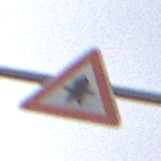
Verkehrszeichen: Vorfahrt
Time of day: MorningAfternoon
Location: Outdoor (Nature)
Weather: PartlyCloudy
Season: NotSpecified
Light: Natural